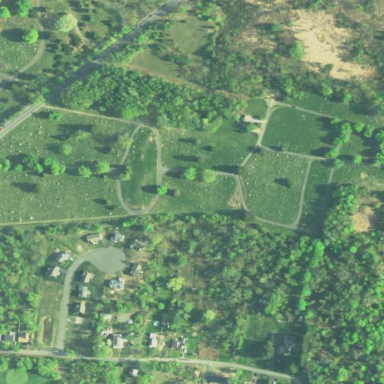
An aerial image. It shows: Cemetery.